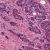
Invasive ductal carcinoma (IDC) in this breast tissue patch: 0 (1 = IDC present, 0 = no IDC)